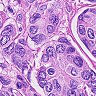
Metastatic tissue present: yes